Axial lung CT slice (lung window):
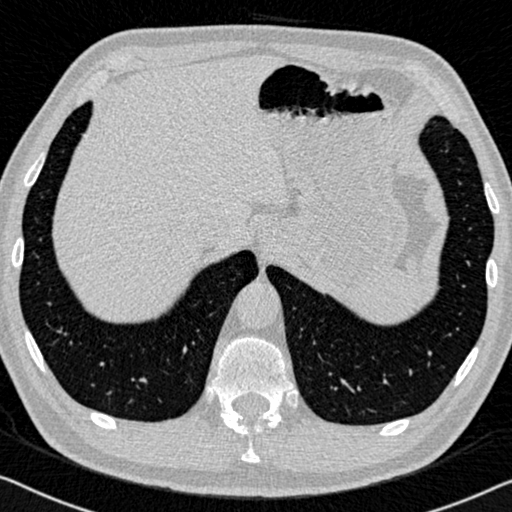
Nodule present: no